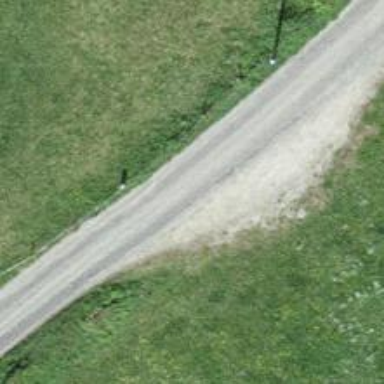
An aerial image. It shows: Passing place on the road.